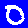
Digit: 0